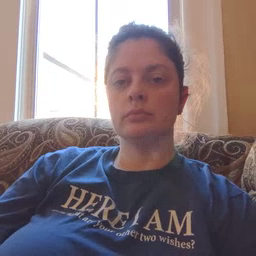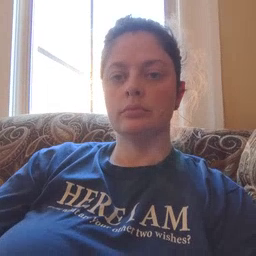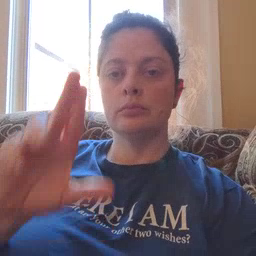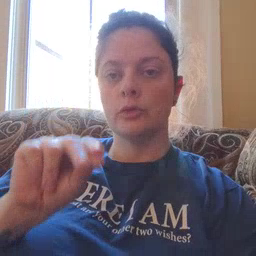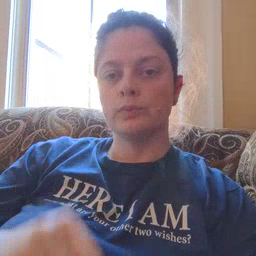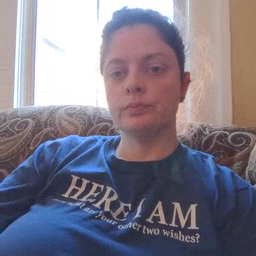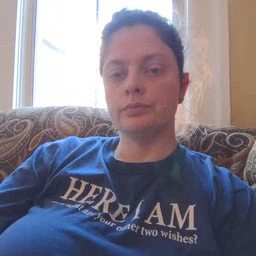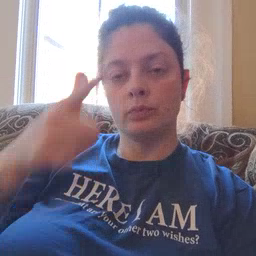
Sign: no